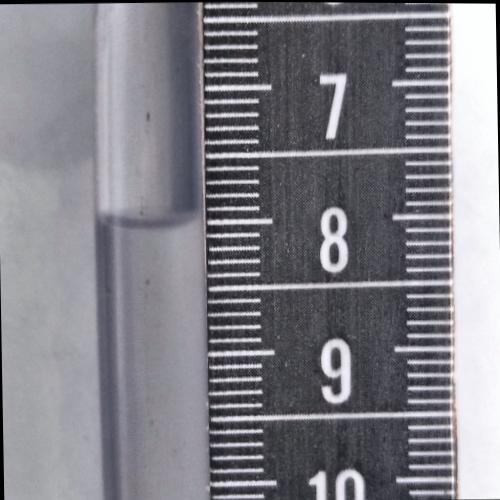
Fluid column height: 8.0 cm